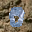
Label: 0